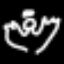
Label: angel